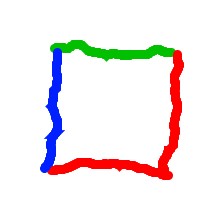
Shape: square